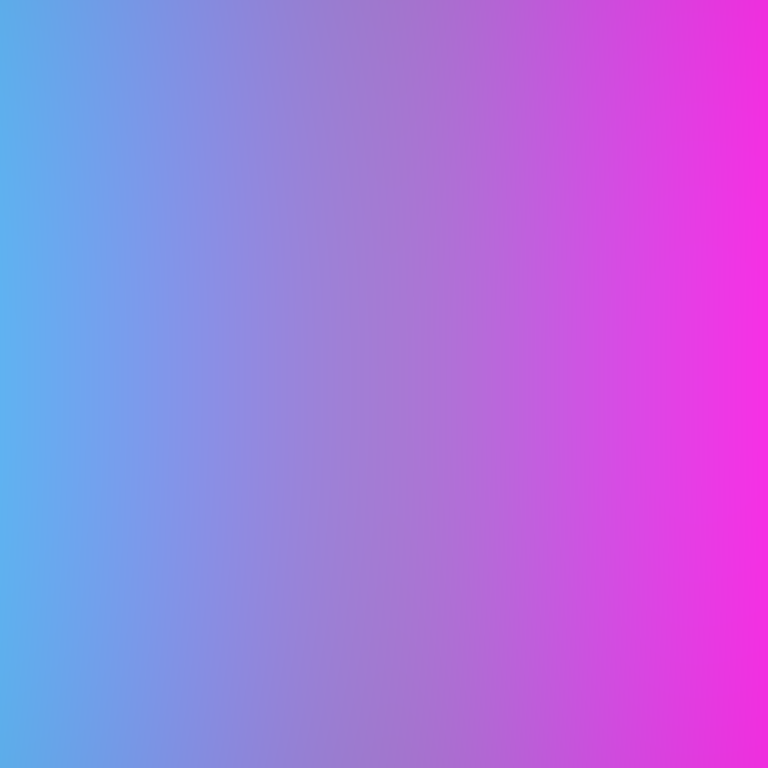
Abstract light effect, smooth gradient from soft blue to vibrant pink, dreamy atmosphere, diffuse light, no room, no furniture, no objects.